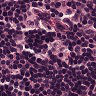
Metastatic tissue present: no